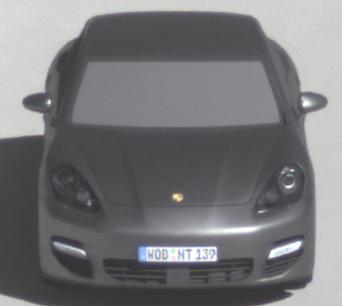
Make: Porsche
Model: Panamera
Detailed model: Panamera (970)
Model produced from: 2010/05
Model produced until: 2013/04
Doors: 5
Color: gray
Road condition: dry road
Daytime: midday
Contrast: high contrast